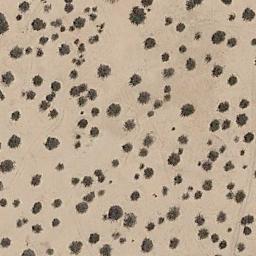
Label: chaparral